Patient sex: F
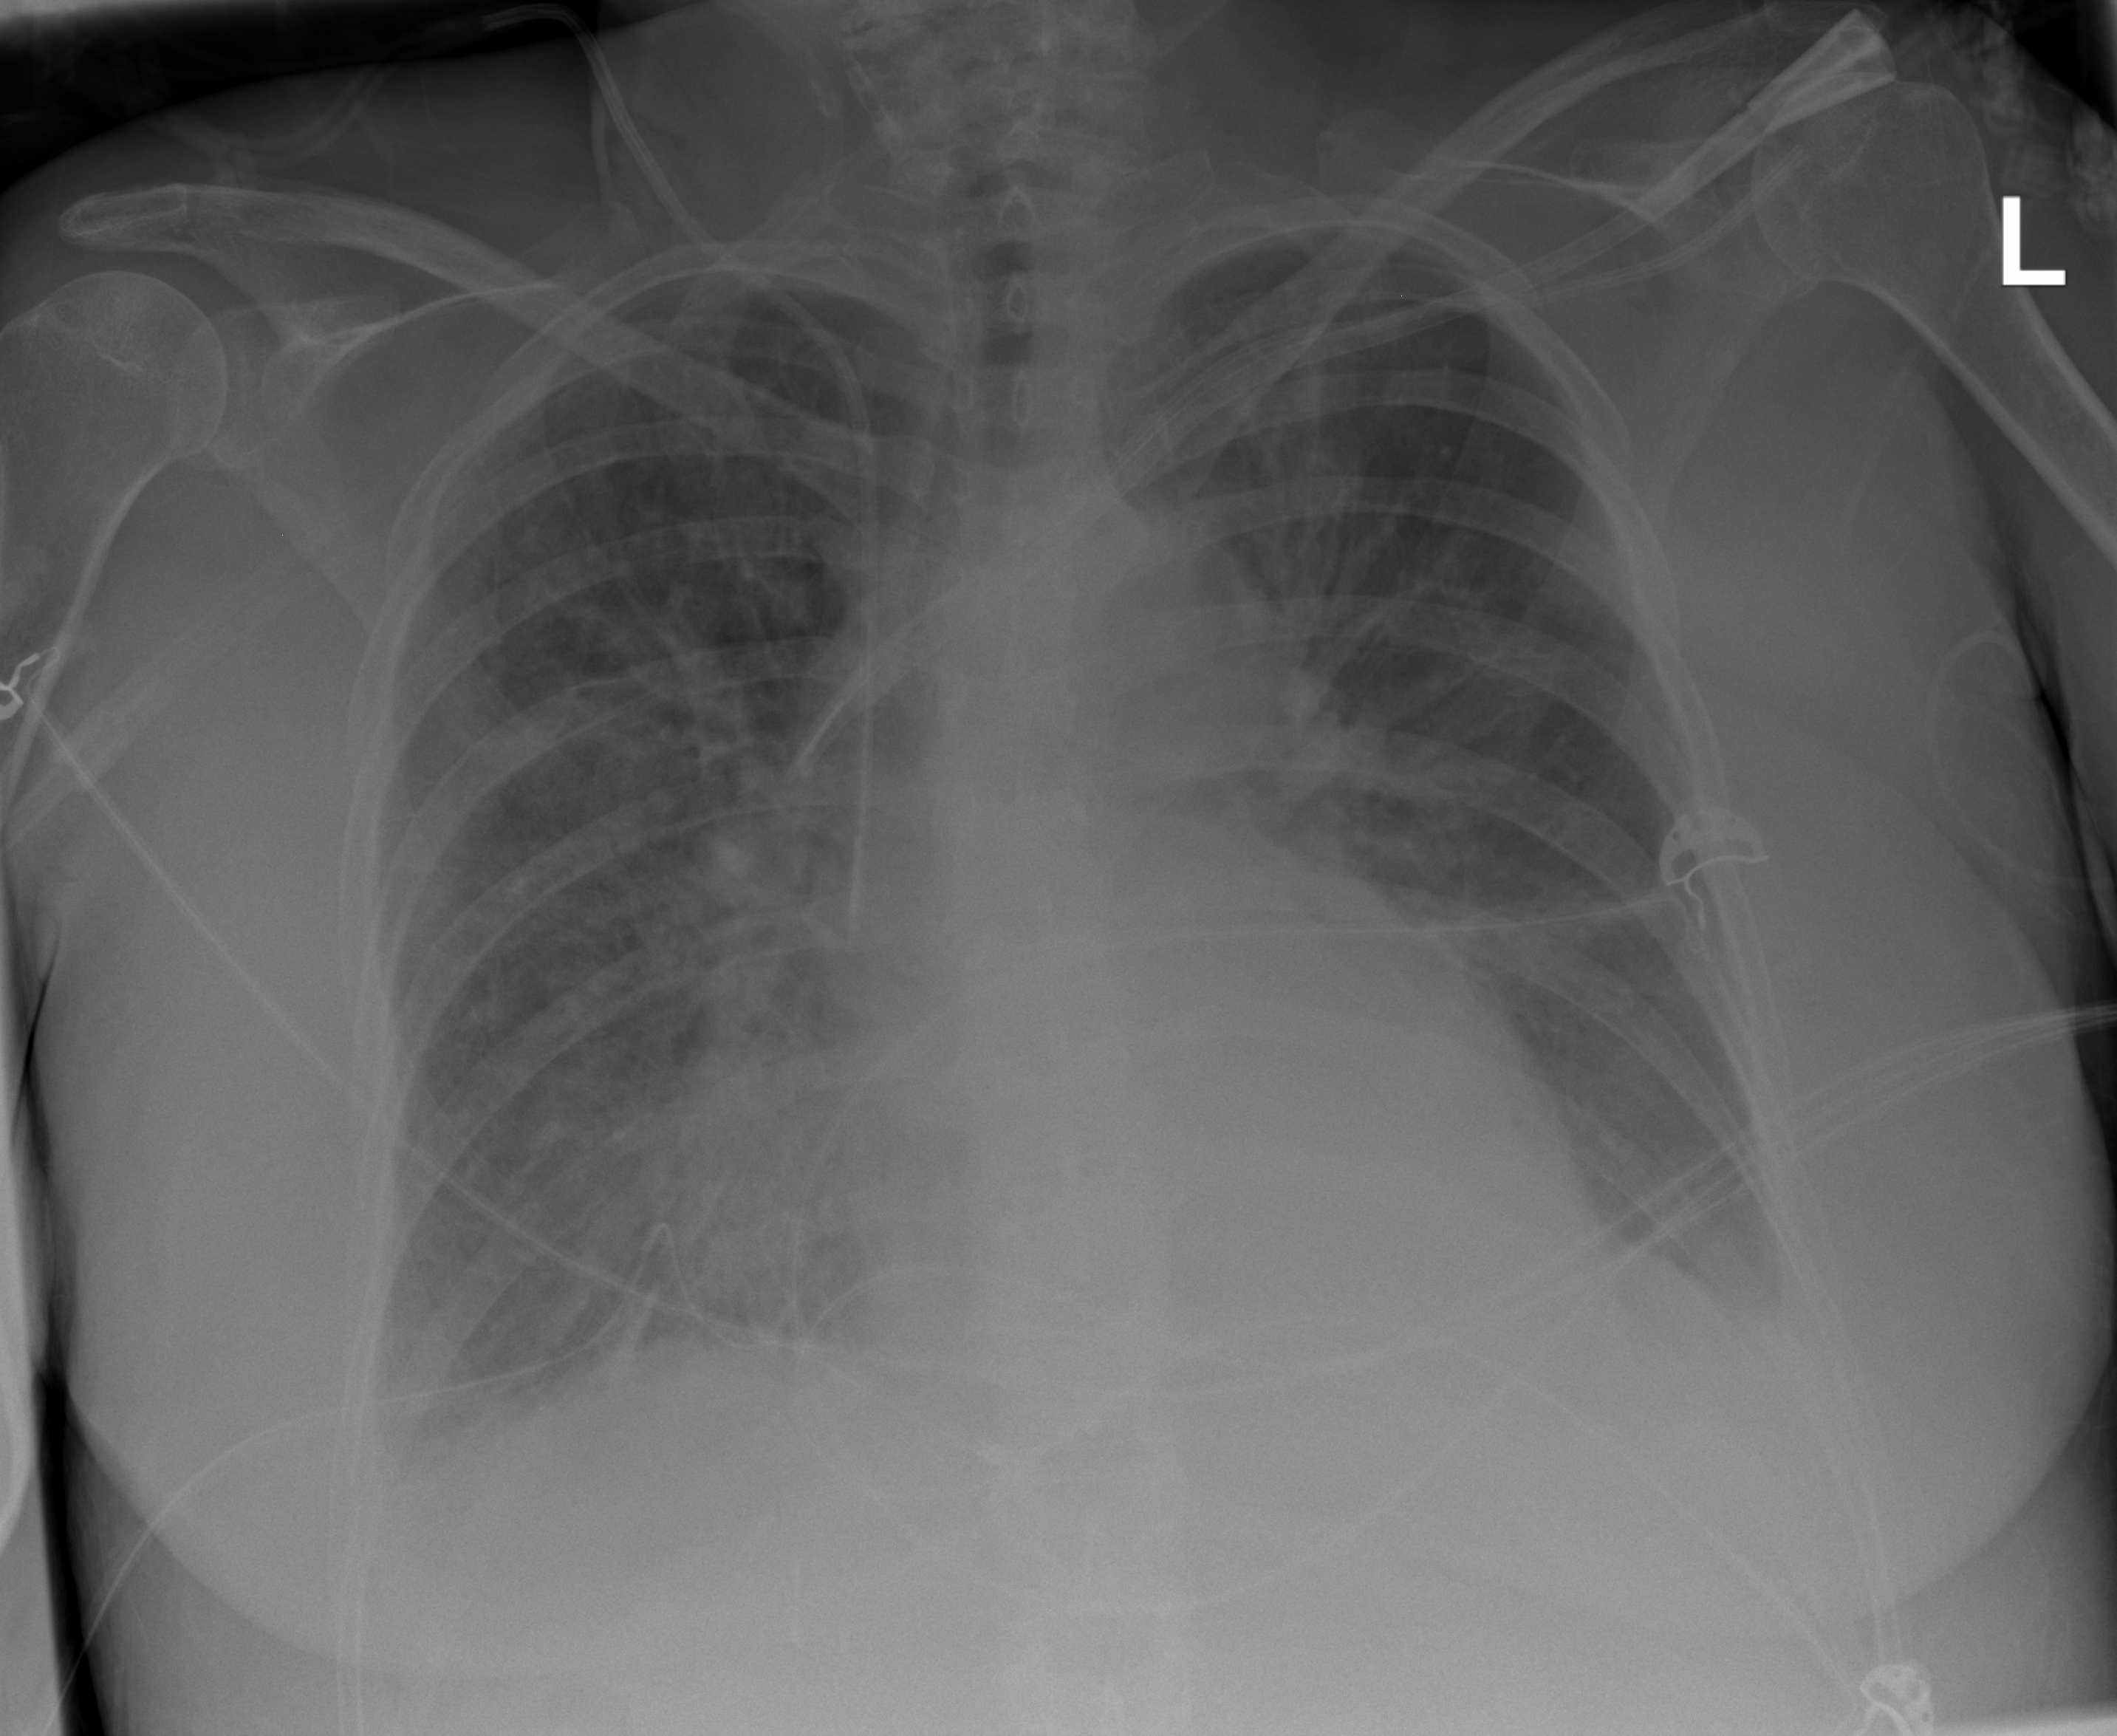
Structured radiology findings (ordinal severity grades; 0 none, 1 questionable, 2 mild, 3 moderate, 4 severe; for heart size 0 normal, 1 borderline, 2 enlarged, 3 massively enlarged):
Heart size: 1
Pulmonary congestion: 2
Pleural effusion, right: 1
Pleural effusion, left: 1
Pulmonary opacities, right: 3
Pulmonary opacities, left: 2
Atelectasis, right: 2
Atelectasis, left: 2